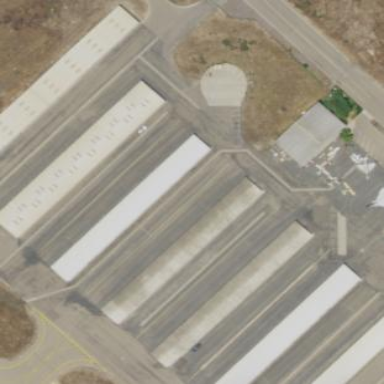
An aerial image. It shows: Hangar building.